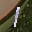
Label: 1